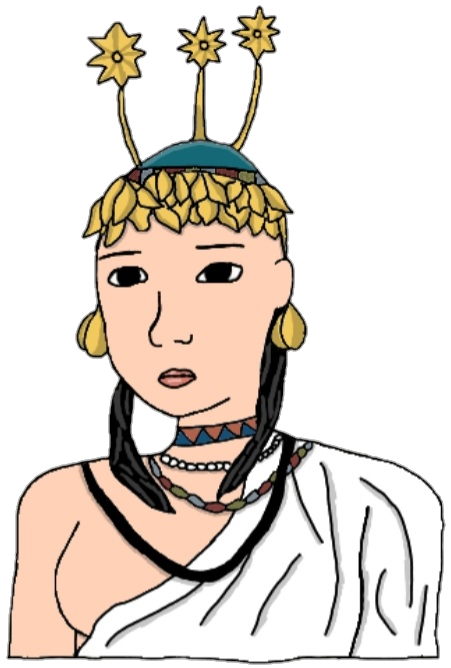
Label: 5_Doomer_Girl